Field crop: maize
Growth stage: 2
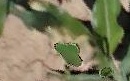
Species: maize